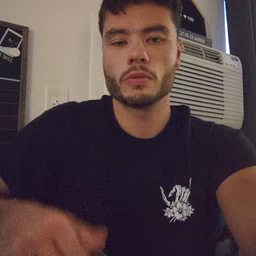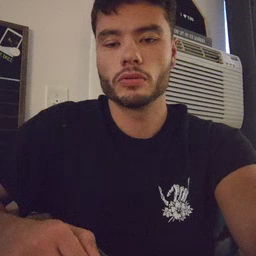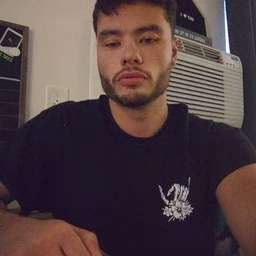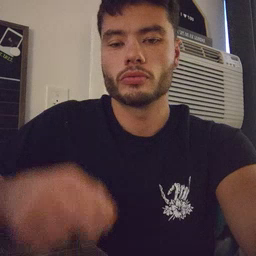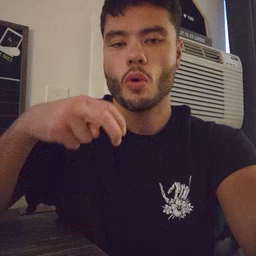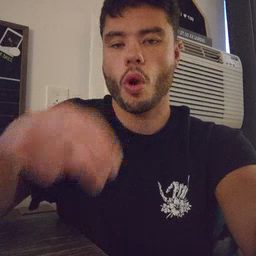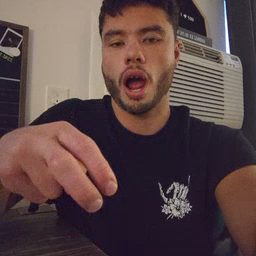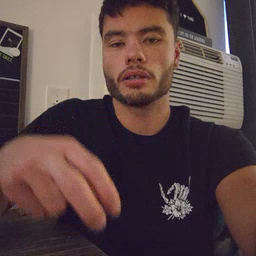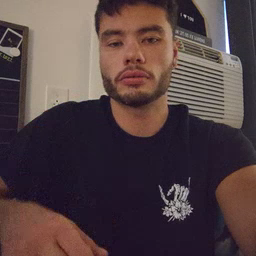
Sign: ride